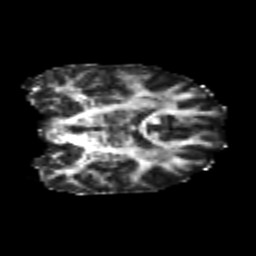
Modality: FA
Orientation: coronal
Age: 21
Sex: female
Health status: healthy
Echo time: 0.074 s